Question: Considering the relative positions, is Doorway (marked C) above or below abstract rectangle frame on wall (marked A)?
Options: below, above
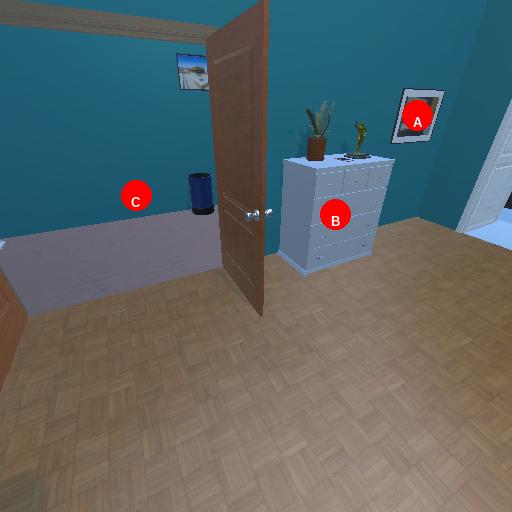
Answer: below